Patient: sex M, age 47
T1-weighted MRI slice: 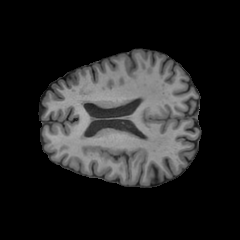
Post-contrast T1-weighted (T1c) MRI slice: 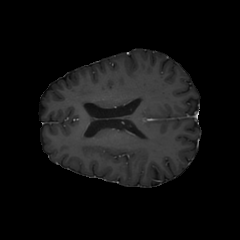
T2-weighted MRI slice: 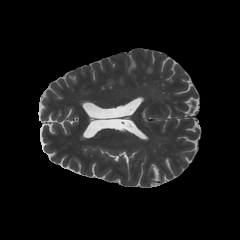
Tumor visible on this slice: no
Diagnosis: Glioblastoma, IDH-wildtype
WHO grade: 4